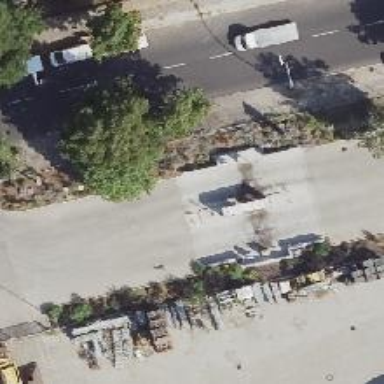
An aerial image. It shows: Fuel station.